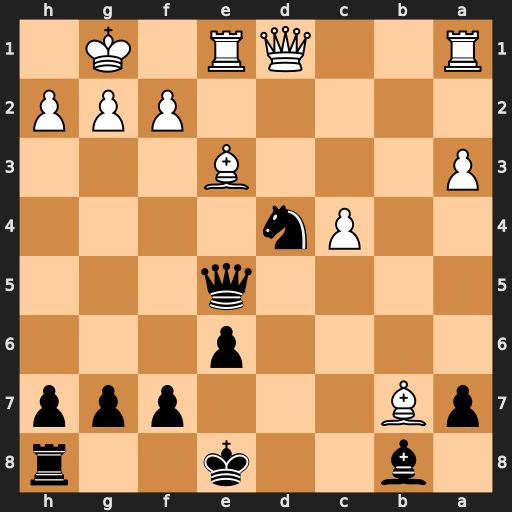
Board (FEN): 1b2k2r/pB3ppp/4p3/4q3/2Pn4/P3B3/5PPP/R2QR1K1
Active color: b
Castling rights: k
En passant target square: -
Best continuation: Qxh2+ Kf1 Qh1#